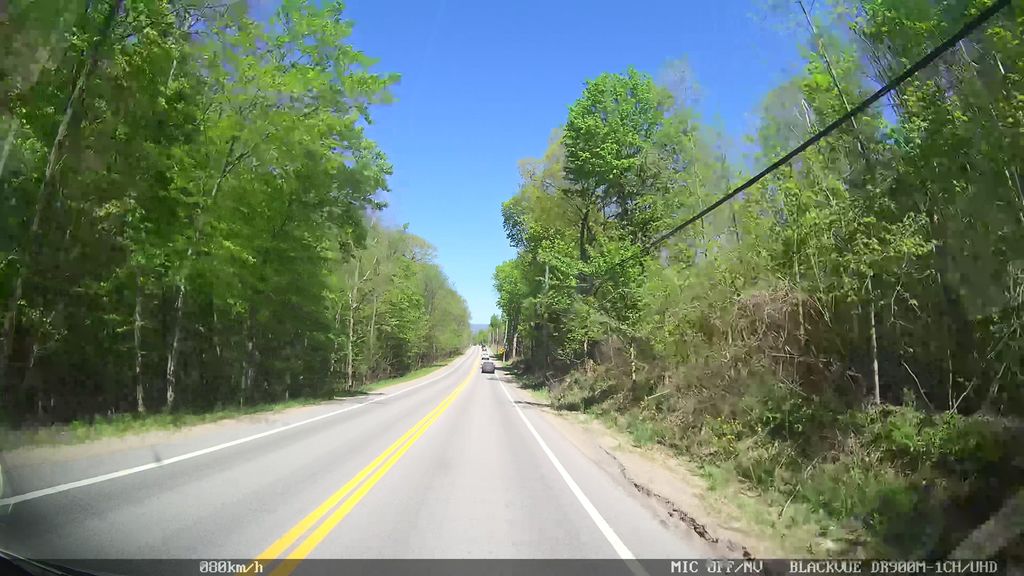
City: ottawa-gatineau